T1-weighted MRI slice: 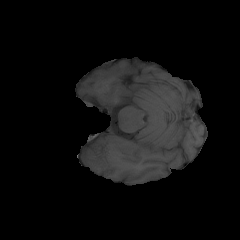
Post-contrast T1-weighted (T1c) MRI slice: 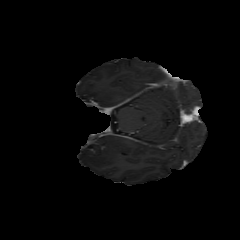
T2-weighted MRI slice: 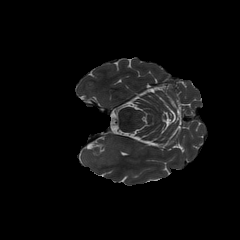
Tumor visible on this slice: yes